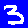
Digit: 3